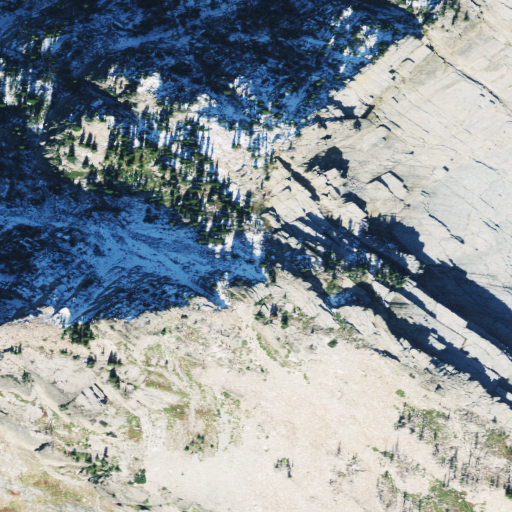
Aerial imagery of mountain in Idaho named Blacktop Mountain containing shrub, grassland, evergreen forest, and barren land